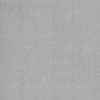
Label: dusty